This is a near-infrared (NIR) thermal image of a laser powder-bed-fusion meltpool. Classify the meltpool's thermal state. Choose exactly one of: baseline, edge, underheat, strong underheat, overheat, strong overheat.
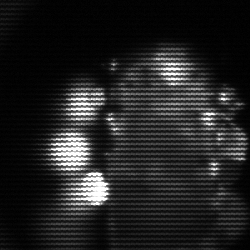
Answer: strong underheat